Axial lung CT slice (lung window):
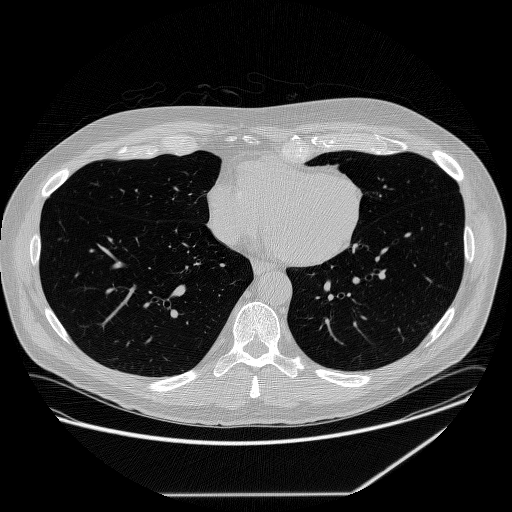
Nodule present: no